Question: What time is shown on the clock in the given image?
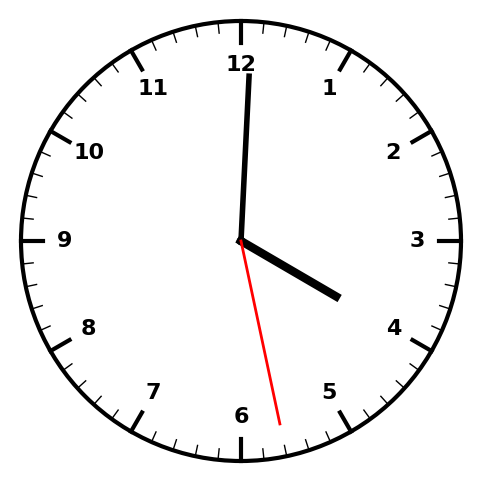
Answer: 04:00:28